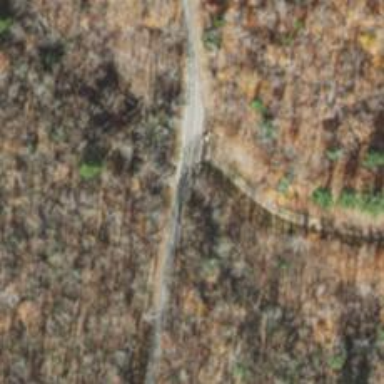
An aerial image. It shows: Culvert tunnel.